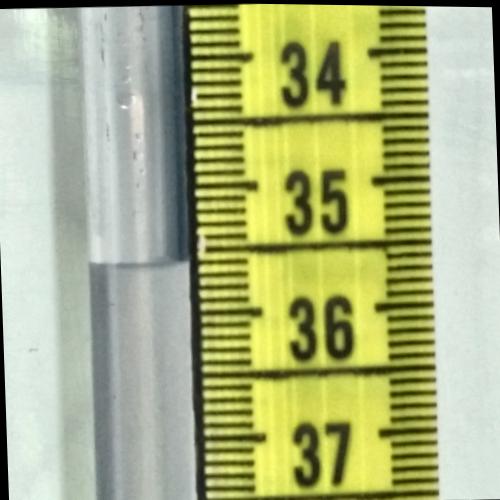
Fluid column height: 35.6 cm